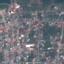
Land use / land cover: Residential